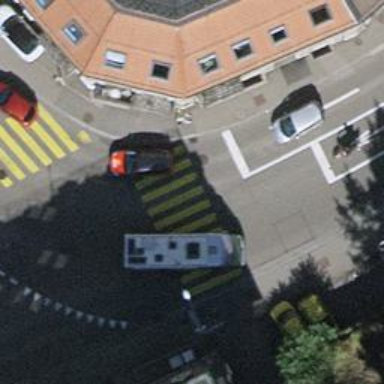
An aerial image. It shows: Marked crossing with traffic signals.